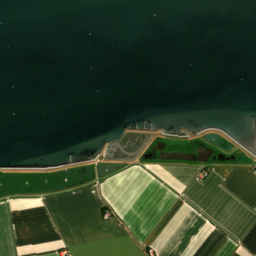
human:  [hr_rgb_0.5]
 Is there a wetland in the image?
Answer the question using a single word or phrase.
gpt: yes

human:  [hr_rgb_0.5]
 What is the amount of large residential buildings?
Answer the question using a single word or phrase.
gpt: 0

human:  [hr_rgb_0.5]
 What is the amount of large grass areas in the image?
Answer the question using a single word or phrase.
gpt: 20

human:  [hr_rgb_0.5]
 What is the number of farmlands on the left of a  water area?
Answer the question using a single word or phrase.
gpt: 10

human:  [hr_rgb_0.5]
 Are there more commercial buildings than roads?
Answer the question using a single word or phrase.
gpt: no

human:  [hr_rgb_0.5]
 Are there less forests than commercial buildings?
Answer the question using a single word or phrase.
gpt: no

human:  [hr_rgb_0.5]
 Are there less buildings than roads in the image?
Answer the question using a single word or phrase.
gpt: yes

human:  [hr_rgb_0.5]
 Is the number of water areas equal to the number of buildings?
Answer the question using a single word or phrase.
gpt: no

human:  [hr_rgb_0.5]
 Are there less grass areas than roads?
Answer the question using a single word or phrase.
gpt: yes

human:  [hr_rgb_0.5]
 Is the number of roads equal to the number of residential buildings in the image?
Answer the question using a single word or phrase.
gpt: no

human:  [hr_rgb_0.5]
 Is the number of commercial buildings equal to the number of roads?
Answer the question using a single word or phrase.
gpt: no

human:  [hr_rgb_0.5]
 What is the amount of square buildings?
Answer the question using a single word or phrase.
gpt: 0

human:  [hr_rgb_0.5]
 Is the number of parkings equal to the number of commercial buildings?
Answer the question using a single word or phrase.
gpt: yes

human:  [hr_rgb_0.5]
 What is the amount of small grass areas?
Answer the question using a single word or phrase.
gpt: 4

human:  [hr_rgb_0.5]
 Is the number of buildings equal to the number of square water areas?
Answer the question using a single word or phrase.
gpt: no

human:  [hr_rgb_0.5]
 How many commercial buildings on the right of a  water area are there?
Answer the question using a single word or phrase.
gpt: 1

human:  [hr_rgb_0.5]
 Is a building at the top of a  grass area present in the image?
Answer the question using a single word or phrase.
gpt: yes

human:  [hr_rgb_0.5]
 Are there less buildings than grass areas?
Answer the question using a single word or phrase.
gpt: yes

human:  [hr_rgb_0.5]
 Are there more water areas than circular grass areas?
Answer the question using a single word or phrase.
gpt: yes

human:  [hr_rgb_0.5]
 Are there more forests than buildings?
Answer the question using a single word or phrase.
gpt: no

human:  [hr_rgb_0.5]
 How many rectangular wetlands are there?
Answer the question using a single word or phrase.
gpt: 0

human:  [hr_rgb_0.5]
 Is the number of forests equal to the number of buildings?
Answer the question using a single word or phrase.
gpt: no

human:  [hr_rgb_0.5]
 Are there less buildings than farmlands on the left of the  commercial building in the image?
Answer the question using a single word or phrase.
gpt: no

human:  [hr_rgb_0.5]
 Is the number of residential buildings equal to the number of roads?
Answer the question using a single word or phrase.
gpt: no

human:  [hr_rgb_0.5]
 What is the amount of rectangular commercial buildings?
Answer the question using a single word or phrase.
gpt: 1

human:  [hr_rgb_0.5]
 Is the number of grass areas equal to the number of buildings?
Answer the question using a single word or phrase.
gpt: no

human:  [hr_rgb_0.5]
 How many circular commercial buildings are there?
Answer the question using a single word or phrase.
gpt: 0

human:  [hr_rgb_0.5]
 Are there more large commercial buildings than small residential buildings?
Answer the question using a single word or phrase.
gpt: no

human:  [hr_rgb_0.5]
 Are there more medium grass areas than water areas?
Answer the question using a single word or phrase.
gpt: no

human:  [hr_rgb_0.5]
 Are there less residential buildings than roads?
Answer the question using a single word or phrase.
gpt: yes

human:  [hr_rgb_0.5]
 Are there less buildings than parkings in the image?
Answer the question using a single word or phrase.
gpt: no

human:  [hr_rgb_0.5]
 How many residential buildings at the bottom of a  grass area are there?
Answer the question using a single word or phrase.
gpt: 26

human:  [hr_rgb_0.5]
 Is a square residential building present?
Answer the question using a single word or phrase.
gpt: no

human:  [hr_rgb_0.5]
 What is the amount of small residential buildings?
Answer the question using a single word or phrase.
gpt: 26

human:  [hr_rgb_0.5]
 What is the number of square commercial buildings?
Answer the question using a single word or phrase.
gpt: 0

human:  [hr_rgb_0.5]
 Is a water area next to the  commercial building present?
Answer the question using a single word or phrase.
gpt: yes